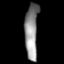
Tissue: lung
Cell type: Epithelial cells
Senescence score: 0.2068
Nuclear area (px): 719
Mean DAPI intensity: 143.006